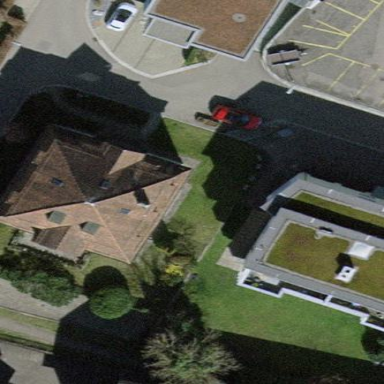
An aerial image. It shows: Apartments building with hipped roof.